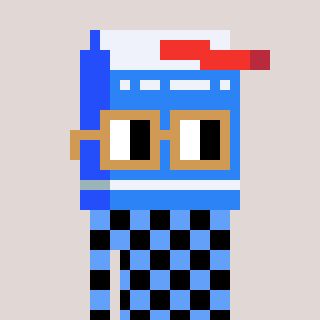
a pixel art character with square brown glasses, a milk-shaped head and a blue-colored body on a warm background